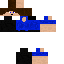
A male human skin with medium skin, wearing brown long hair dressed in a blue tshirt and black pants, featuring a closed mouth.